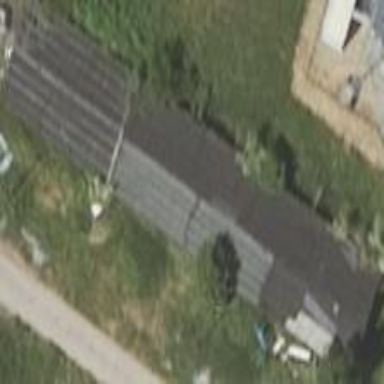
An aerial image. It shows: Shed.